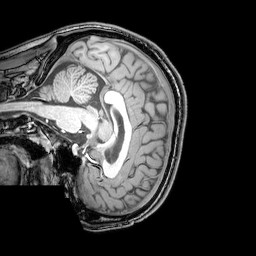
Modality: T1w
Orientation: sagittal
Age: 22
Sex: male
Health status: healthy
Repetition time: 0.081 s
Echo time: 0.037 s